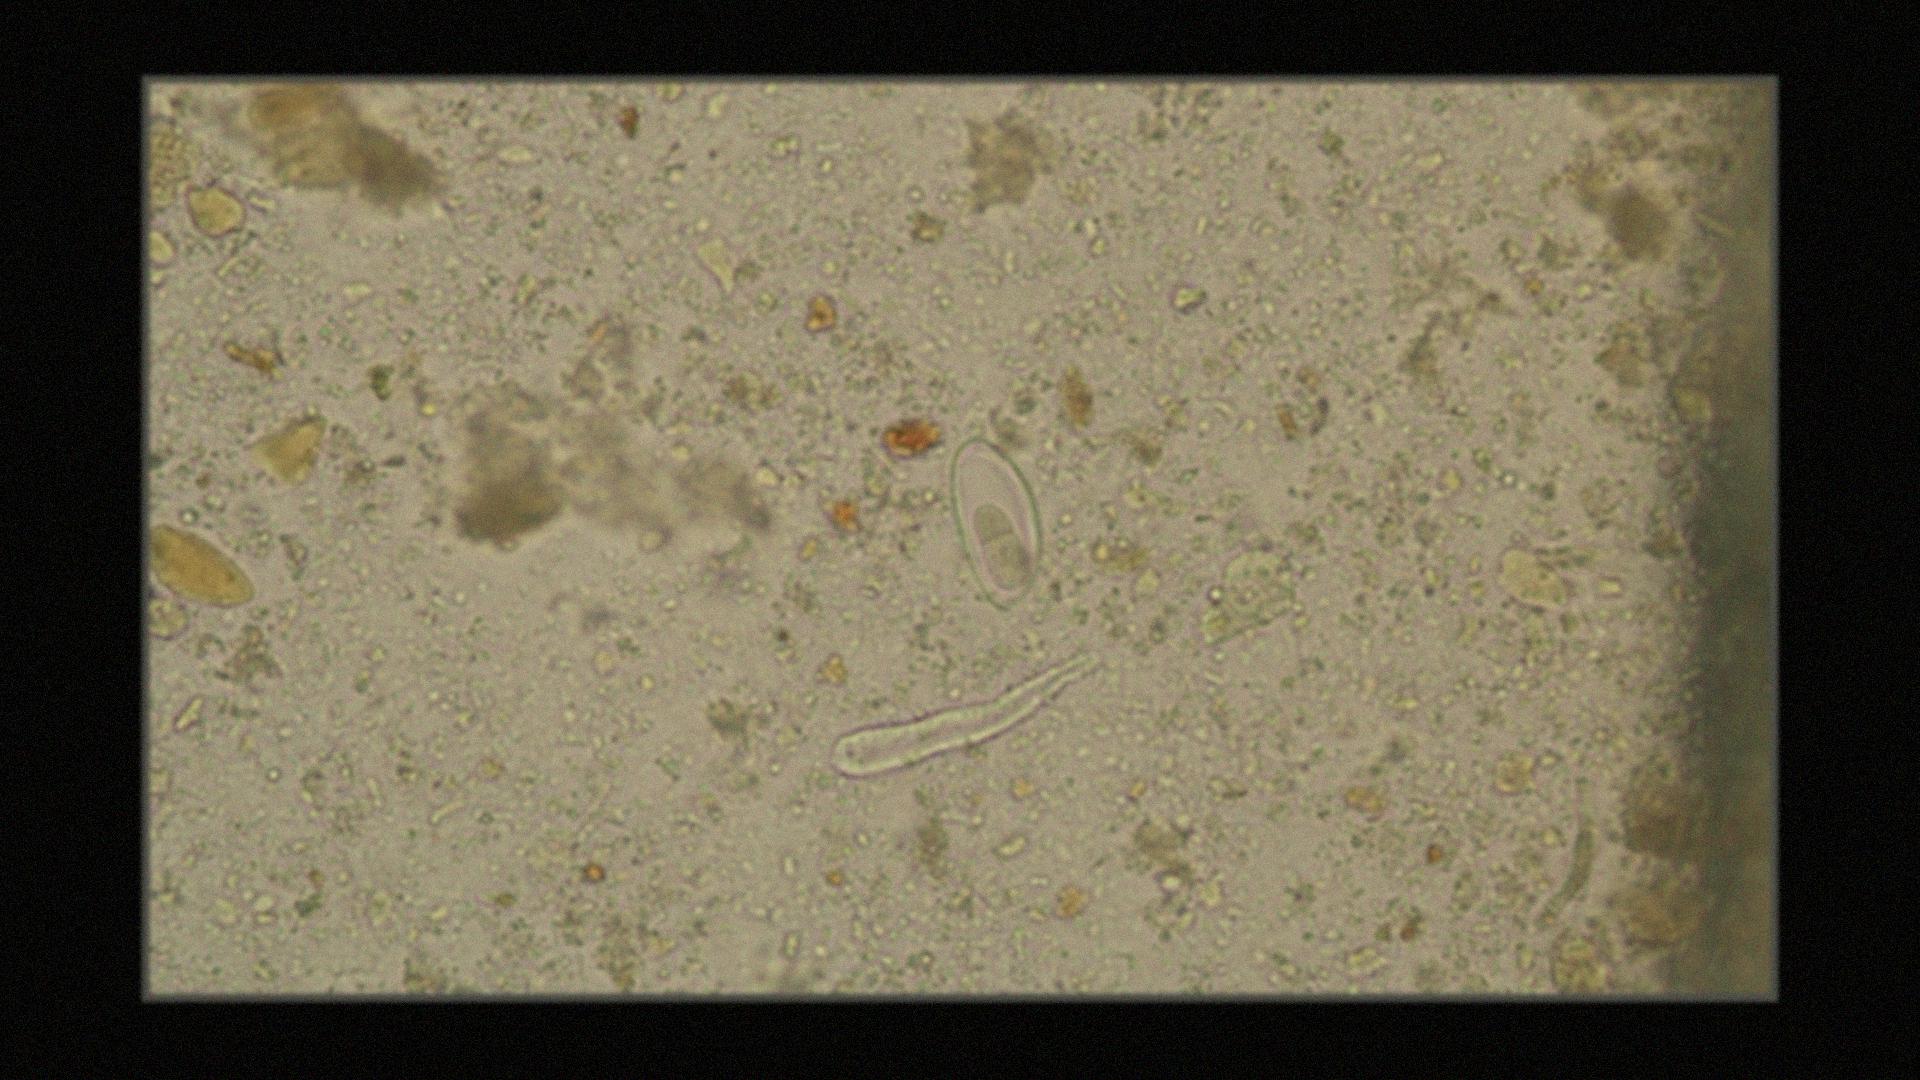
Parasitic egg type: Enterobius vermicularis